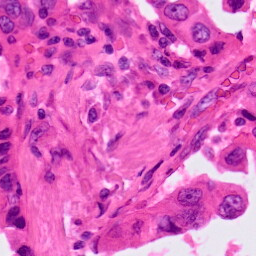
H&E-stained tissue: Lung